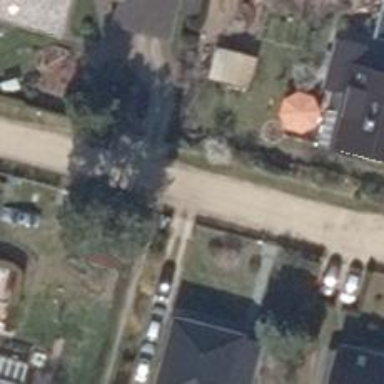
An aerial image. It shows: Driveway leading to service road.